Question: I have 3 Tables (Demographic),(LINK) and (Admission)
'''
SELECT SUM(CASE dmg.dmg_Sex WHEN 'Male' THEN 1 END) AS male,
SUM(CASE dmg.dmg_Sex WHEN 'Female' THEN 1 END) AS female,
FROM Demographic dmg
JOIN LINK lnk ON lnk.lnk_dmgID = dmg.dmg_ID
JOIN Admission adm ON adm.adm_ID = lnk.lnk_admID
WHERE adm.adm_ReferralDate >= '01/01/2011' AND adm.adm_ReferralDate <= '31/03/2011'
'''
Im trying to sum the genders in date range.
This is not working though, Am I on the right track?
Just doing the plain query without the 'SUM' and 'CASE' works 100%.

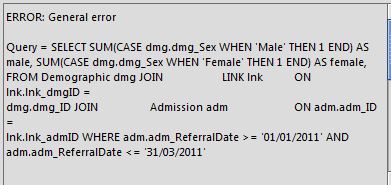
Answer: Use GROUP BY
'''
SELECT dmg.dmg_Sex, COUNT (dmg.dmg_Sex)
FROM Demographic dmg
JOIN LINK lnk ON lnk.lnk_dmgID = dmg.dmg_ID
JOIN Admission adm ON adm.adm_ID = lnk.lnk_admID
WHERE adm.adm_ReferralDate >= '01/01/2011'
AND adm.adm_ReferralDate <= '31/03/2011'
GROUP BY dmg.dmg_Sex
'''